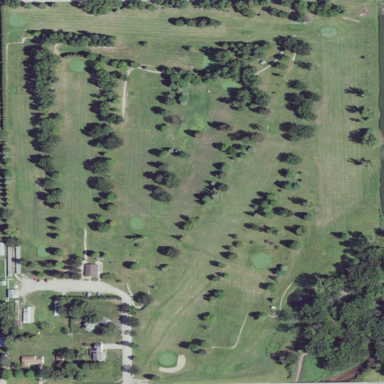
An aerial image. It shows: Golf course.